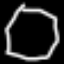
Label: octagon